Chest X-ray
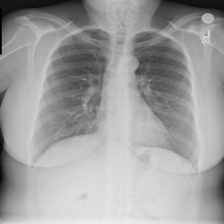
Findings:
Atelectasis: negative
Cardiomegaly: negative
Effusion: negative
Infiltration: negative
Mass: negative
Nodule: negative
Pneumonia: negative
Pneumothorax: negative
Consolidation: negative
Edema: negative
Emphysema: negative
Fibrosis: negative
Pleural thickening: negative
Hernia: negative